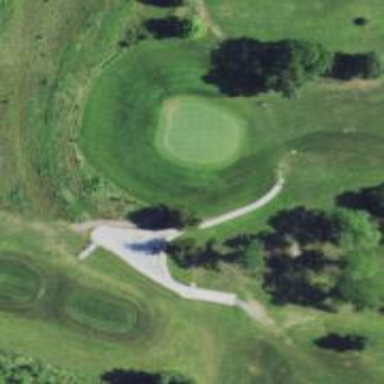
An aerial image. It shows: Path for both roads and golfers.